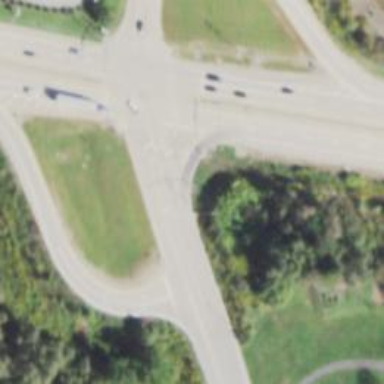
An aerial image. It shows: Tertiary link road.